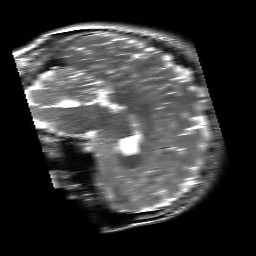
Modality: T2w
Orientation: sagittal
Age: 22
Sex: male
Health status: healthy
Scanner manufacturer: siemens
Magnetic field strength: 3 T
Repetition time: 4.01 s
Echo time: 0.116 s